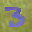
Label: 3